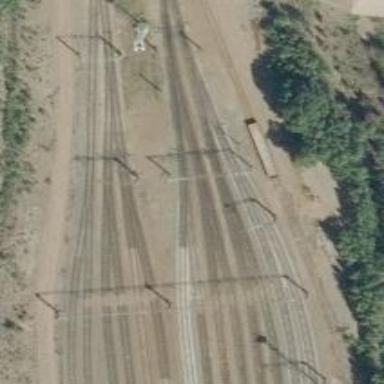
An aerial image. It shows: Railway yard used for servicing trains.